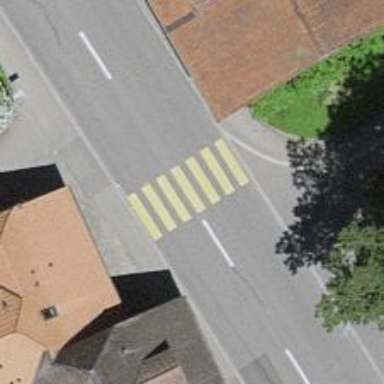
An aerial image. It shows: Marked crossing with zebra stripes on the road.